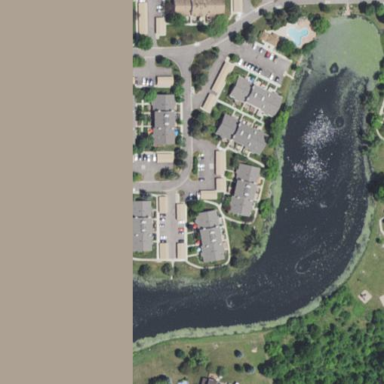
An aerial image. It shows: Pond with natural water.